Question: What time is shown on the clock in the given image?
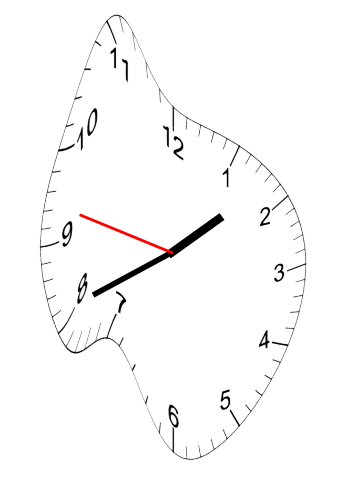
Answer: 01:40:47